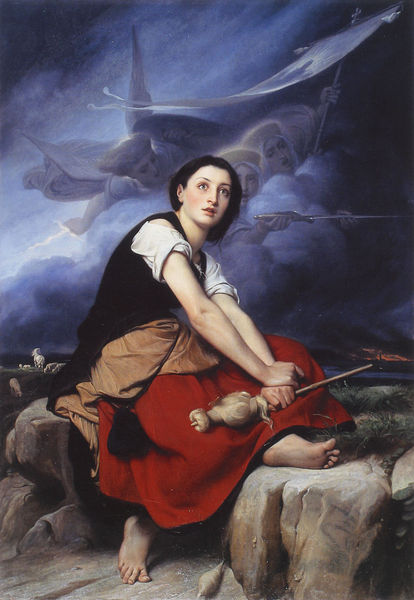
Titel: Jeanne d’Arc hört ihre Stimmen
Künstler: Leon Benouville
Institution: Reims, Musee des Beaux-Arts
Schlagwörter: feuer, gemälde, himmel, frau, rot, rock, arme, stein, pferd, engel, füße, fahne, krieg, johanna, spindel, spinnrocken